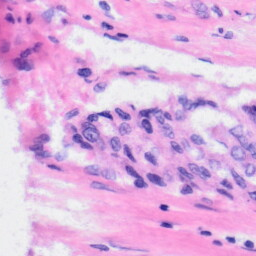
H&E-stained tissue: Liver